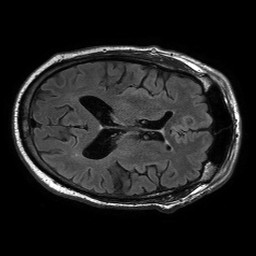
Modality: FLAIR
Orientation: axial
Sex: male
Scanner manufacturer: philips
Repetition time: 11 s
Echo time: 0.125 s